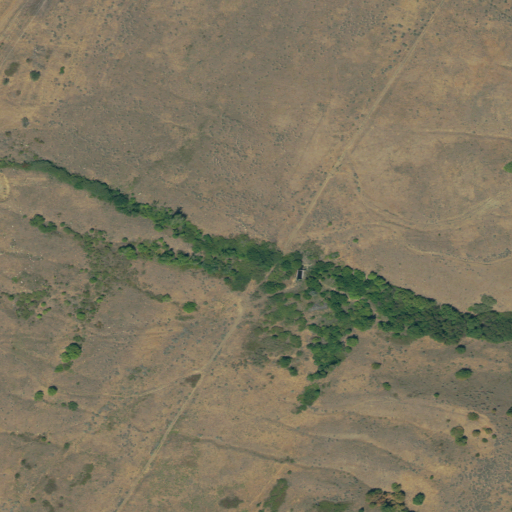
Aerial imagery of valley in Utah named Mathias Canyon containing shrub, open development, deciduous forest, low intensity development, and pasture